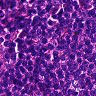
Metastatic tissue present: no